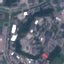
Land use / land cover class: Industrial